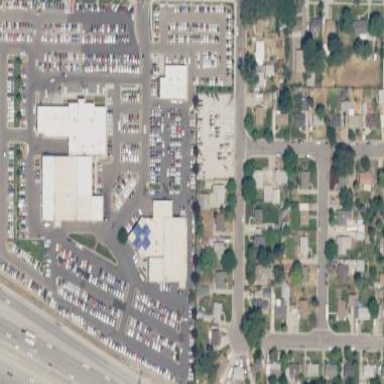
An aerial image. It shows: Retail area.